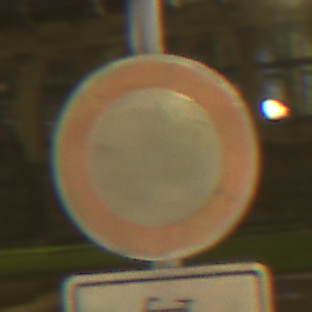
Verkehrszeichen: VerbotFahrzeugeAllerArt
Zusatzzeichen unten: EinspurigeFahrzeugeFrei1
Umgebung: Outdoor, Urban
Tageszeit: Night
Wetter: Overcast
Licht: Artificial
Jahreszeit: NotSpecified
Kontrast: HighContrast